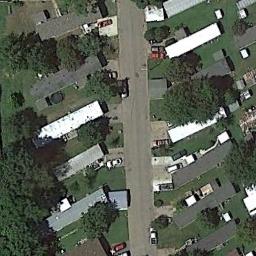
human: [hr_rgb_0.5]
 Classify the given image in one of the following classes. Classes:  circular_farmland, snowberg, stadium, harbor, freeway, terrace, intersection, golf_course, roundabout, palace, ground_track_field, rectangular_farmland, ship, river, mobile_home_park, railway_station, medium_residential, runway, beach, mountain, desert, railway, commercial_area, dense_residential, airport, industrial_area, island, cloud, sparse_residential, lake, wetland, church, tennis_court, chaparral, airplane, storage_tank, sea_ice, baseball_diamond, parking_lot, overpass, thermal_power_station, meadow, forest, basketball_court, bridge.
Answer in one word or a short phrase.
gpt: mobile_home_park